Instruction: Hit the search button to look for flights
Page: home
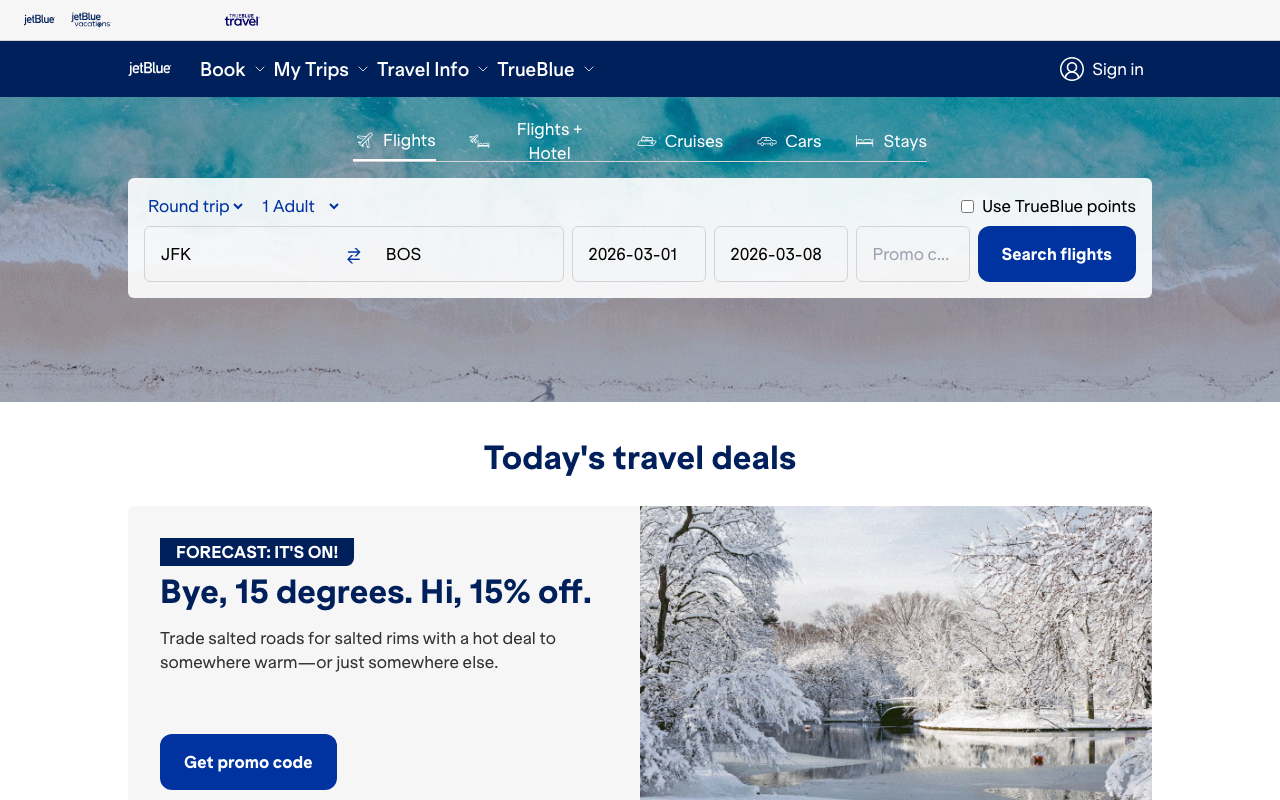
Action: click